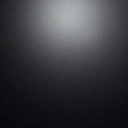
Screen state: off